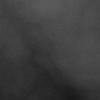
Atmospheric dust classification: dusty